Field crop: maize
Growth stage: 2
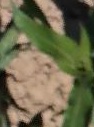
Species: maize